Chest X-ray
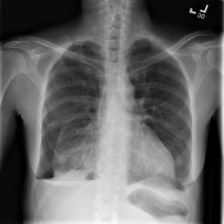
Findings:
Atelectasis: negative
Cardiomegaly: negative
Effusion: negative
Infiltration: negative
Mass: negative
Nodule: negative
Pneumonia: negative
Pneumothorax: negative
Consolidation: negative
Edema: negative
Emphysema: negative
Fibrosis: negative
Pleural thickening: negative
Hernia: negative